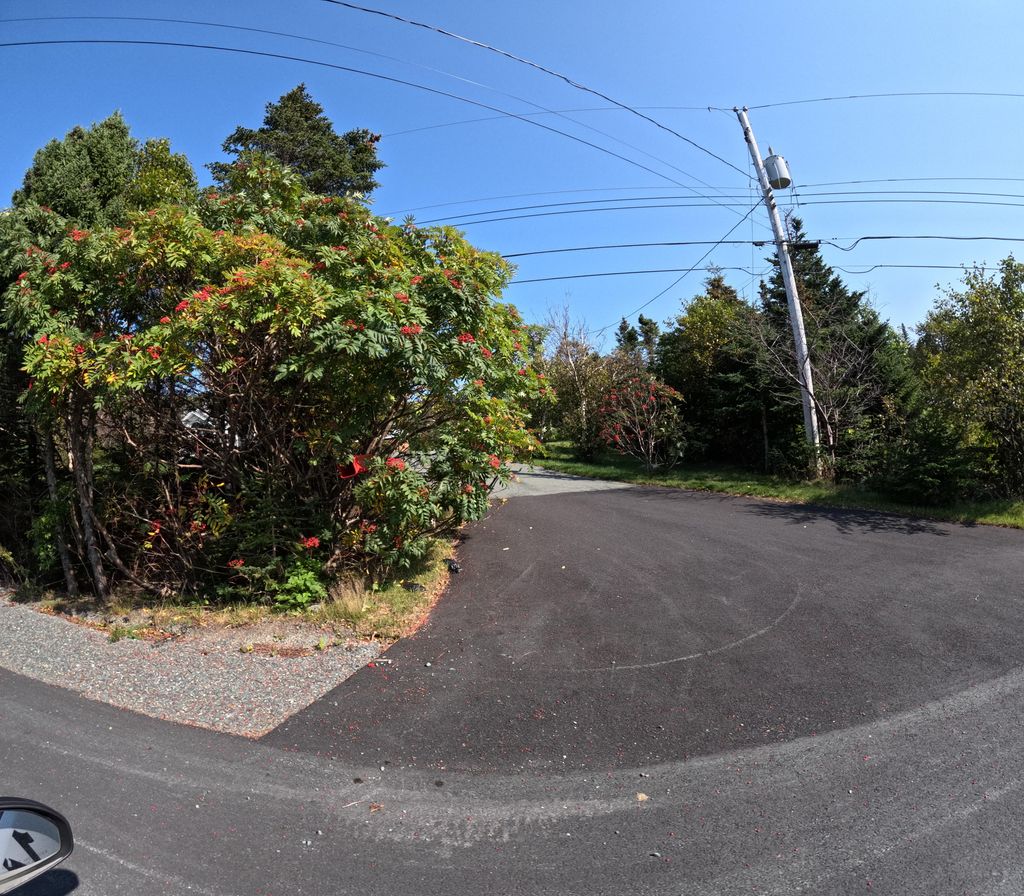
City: st_johns